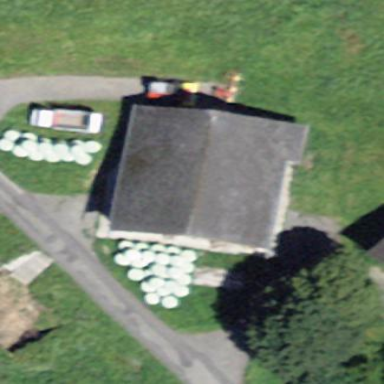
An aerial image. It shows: Farm auxiliary building.